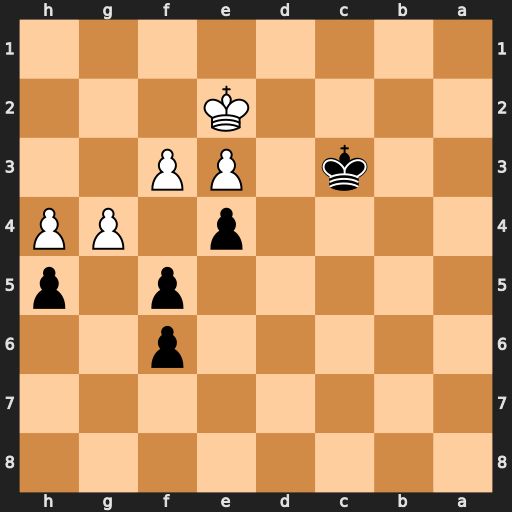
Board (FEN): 8/8/5p2/5p1p/4p1PP/2k1PP2/4K3/8
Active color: b
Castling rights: -
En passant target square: -
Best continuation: exf3+ Kxf3 fxg4+